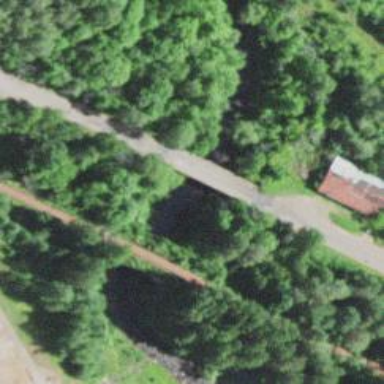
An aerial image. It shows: Residential road with bridge.